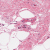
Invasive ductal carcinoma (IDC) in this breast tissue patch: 0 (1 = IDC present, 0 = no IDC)